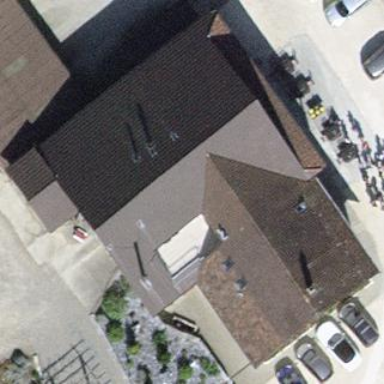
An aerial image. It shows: Building that houses restaurant.